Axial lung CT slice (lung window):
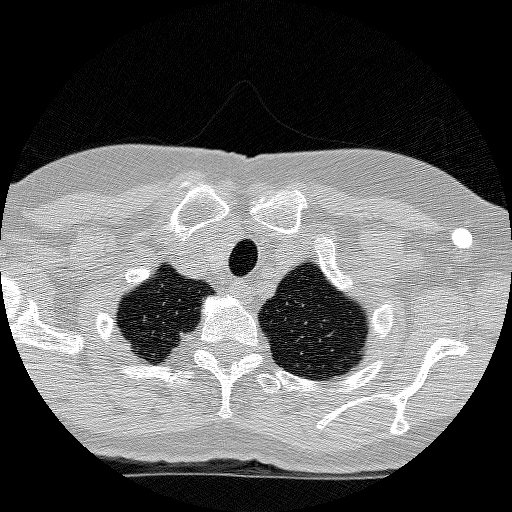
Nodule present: no